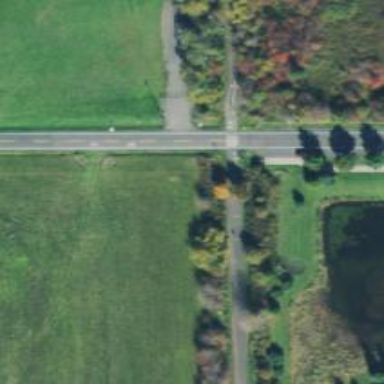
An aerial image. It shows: Asphalt cycleway alongside abandoned railway.